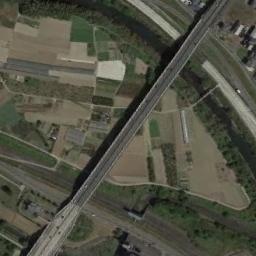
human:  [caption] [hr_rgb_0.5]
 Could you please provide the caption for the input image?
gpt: There is a bridge over many farmlands .

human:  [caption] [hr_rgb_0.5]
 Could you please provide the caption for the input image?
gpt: A bridge connects the land on both sides of the slender river, With large farmland on both sides of the river .

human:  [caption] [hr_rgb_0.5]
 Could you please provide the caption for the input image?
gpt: A bridge built on a narrow dark green river and the flood bed of the river, And the farmland on the flood bed .

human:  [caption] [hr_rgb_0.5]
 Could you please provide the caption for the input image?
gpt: There are two parallel bridges, And the color of the water is dark green .

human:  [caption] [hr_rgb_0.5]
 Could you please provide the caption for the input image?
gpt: Many green plants are under the bridge .